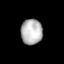
Tissue: lung
Cell type: Endothelial cells
Senescence score: 0.5789
Nuclear area (px): 539
Mean DAPI intensity: 181.087